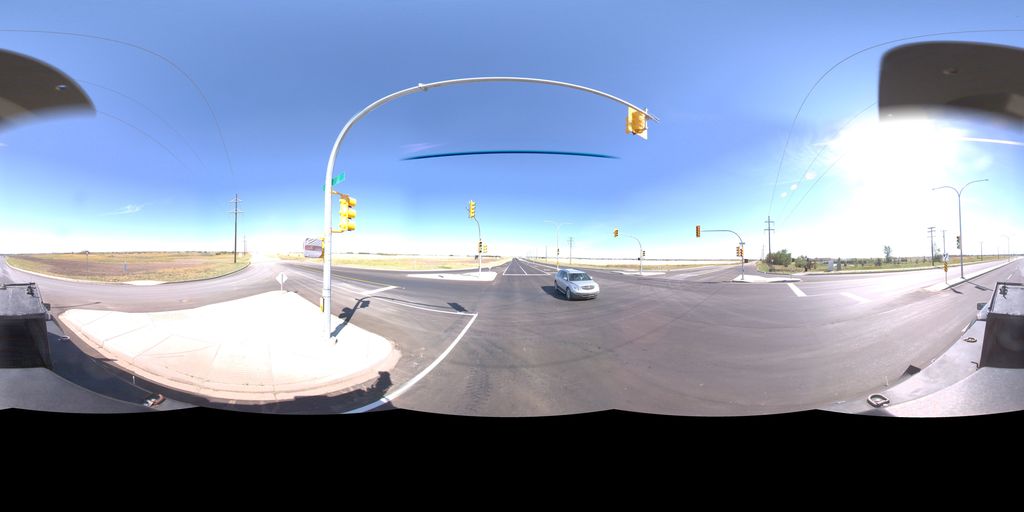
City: saskatoon